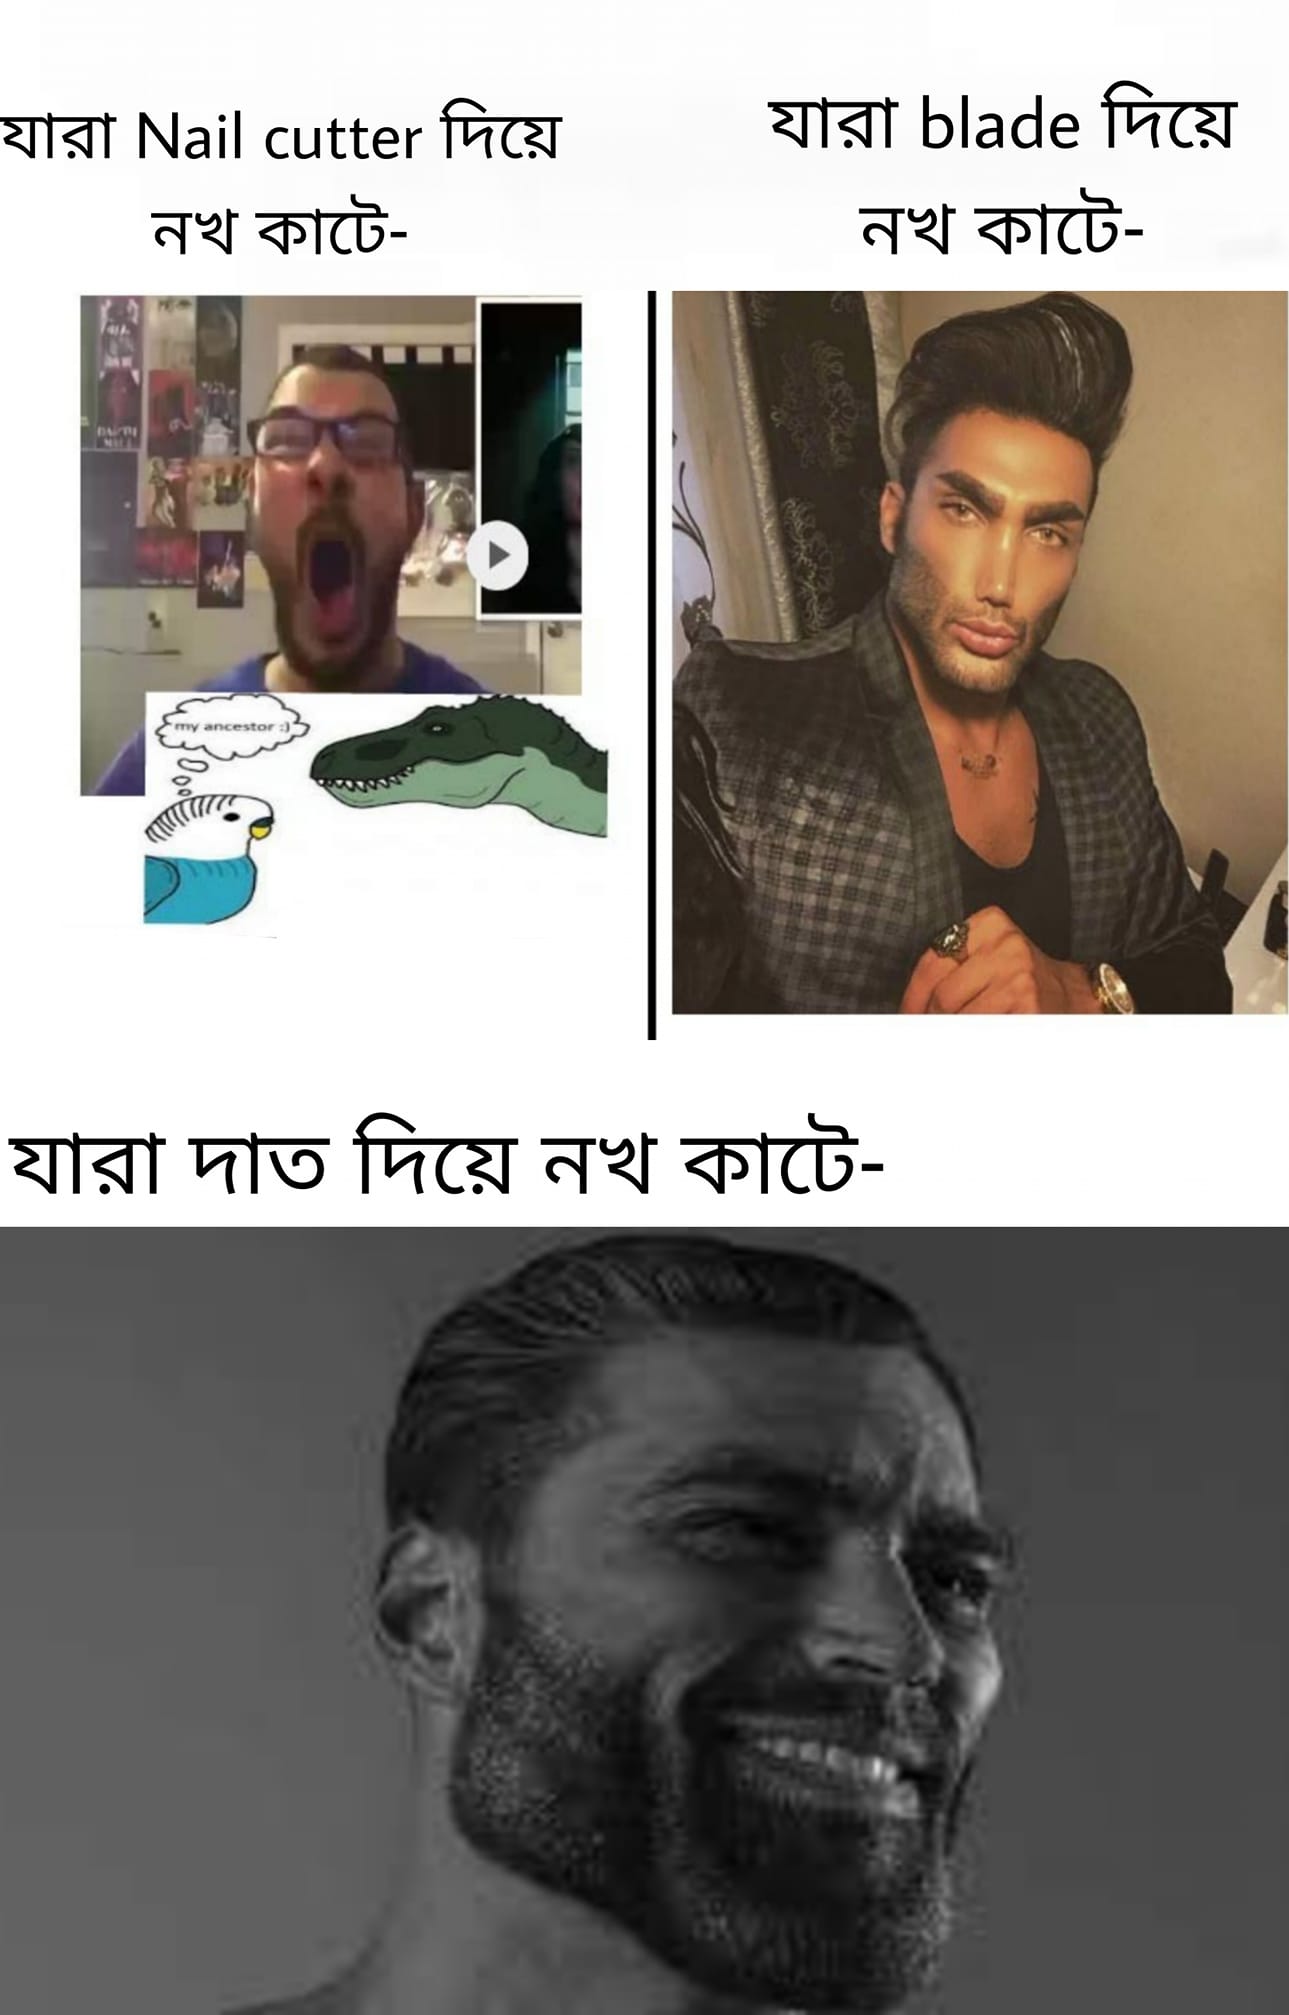
Caption: যারা Nail cutter দিয়ে নখ কাটে -      যারা blade দিয়ে নখ কাটে -      যারা দাত দিয়ে নিখ কাটে -
Label: non-hate